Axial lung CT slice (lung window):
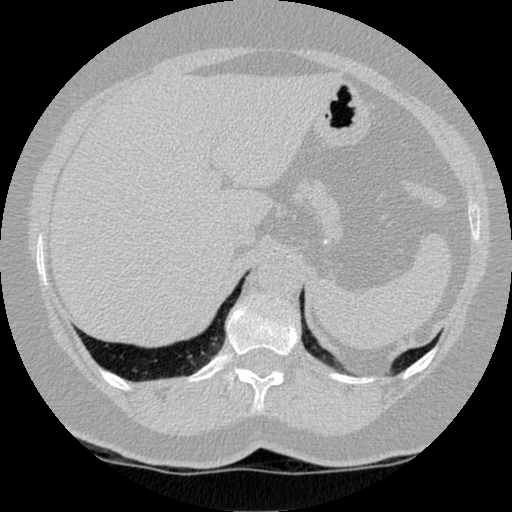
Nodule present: no